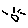
Label: sun